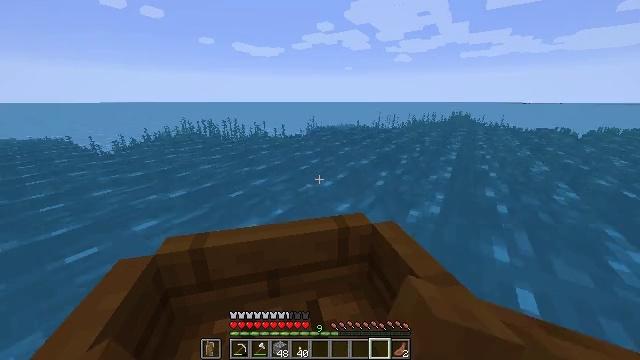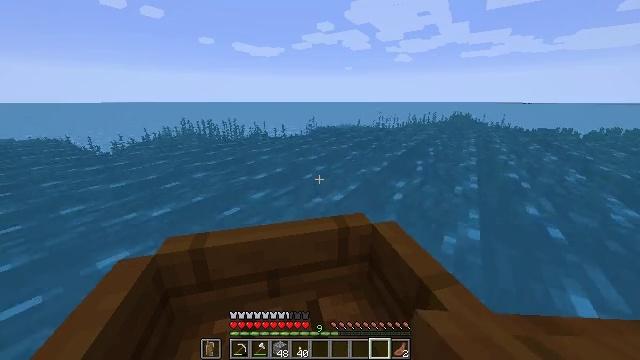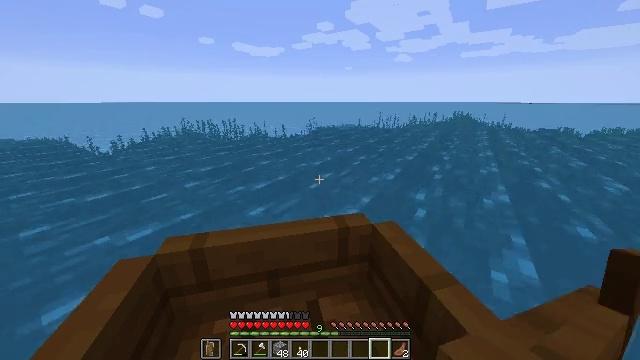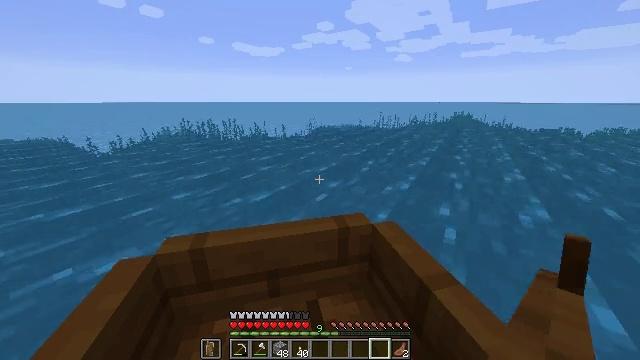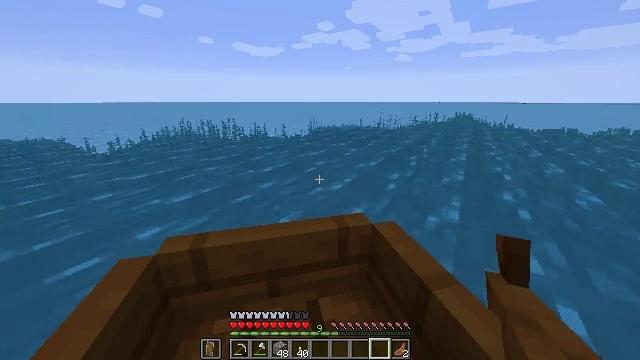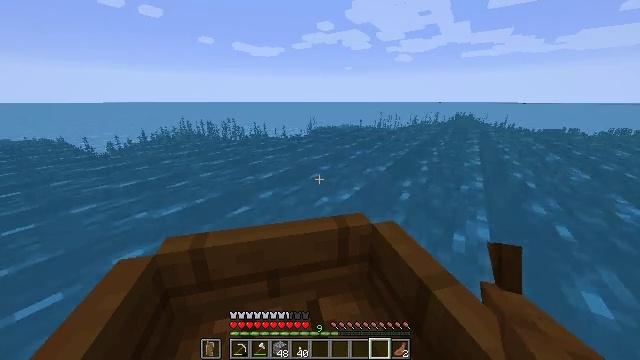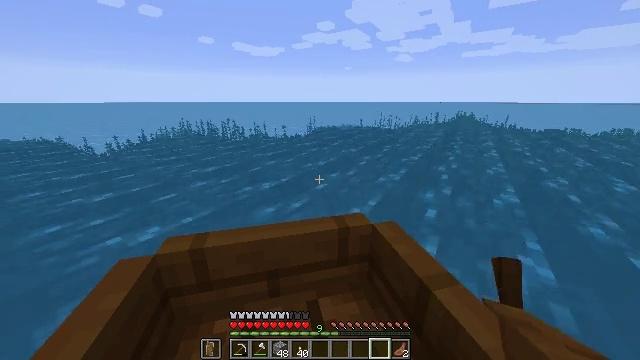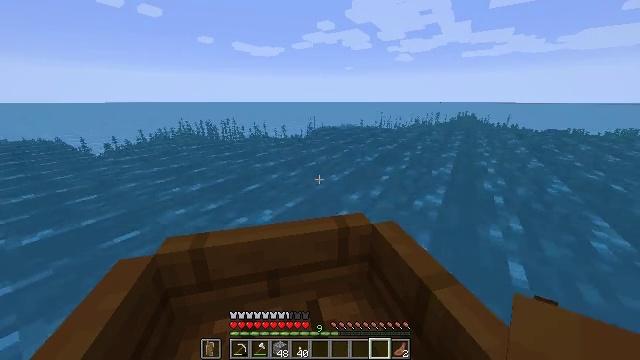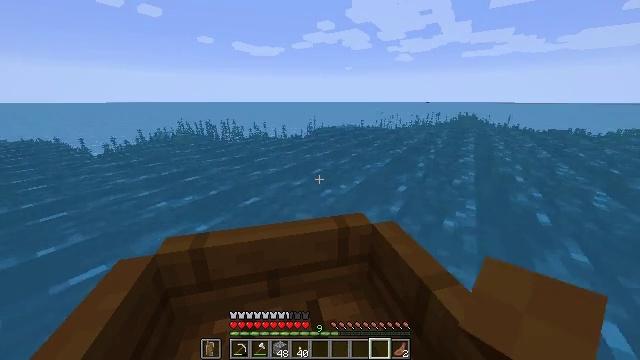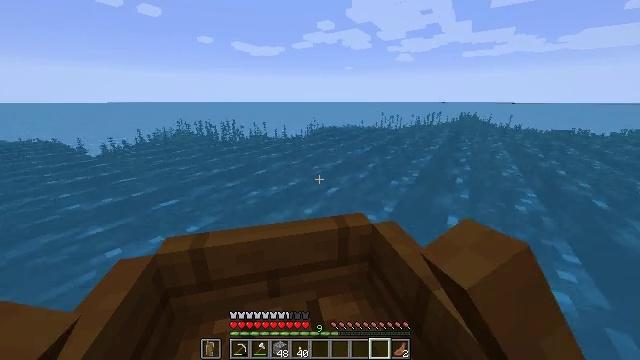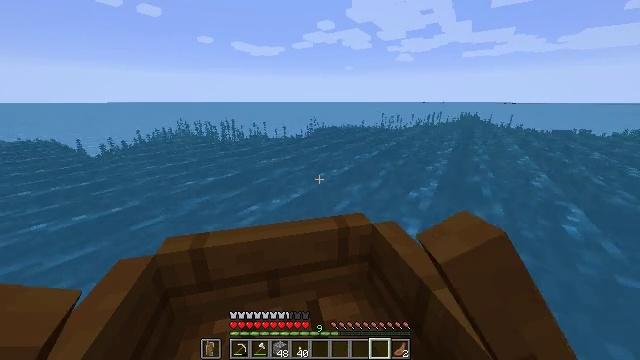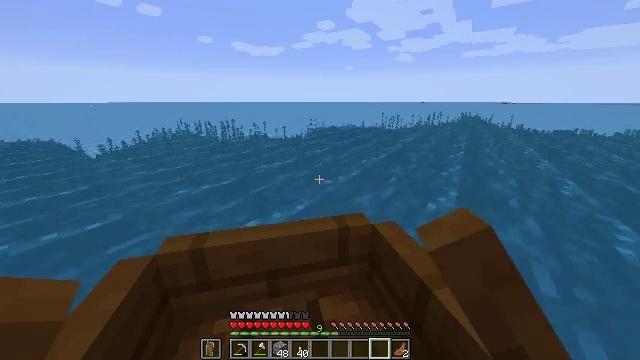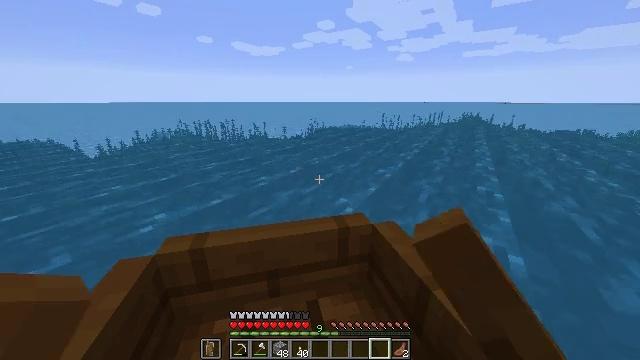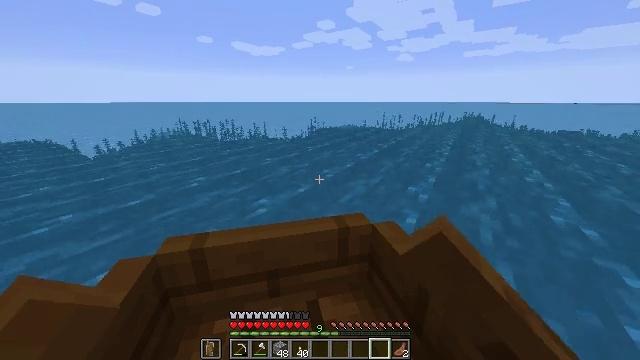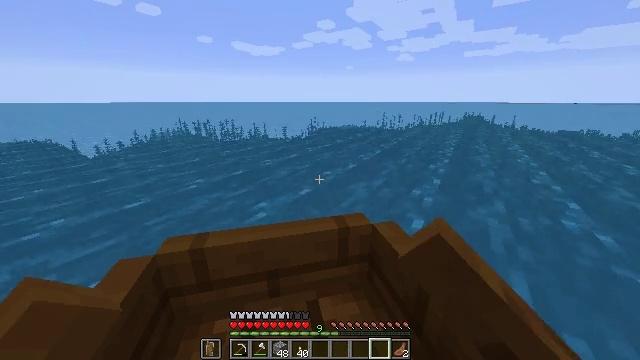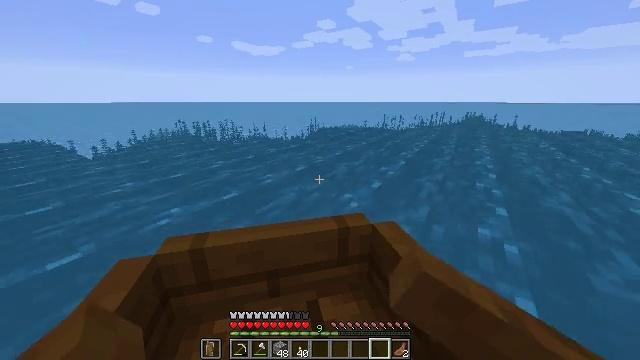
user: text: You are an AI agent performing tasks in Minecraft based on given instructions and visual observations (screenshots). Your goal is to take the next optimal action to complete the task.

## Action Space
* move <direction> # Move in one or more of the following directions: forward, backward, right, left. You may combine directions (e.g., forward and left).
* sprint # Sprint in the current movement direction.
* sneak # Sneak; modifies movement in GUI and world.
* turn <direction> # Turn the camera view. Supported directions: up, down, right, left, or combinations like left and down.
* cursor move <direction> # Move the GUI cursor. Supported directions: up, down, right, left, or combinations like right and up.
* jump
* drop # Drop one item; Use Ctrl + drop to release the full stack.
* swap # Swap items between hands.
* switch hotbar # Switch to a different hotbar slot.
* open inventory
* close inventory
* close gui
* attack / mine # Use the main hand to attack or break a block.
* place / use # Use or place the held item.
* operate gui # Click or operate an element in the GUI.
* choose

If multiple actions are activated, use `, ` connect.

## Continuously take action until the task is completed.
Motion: motion action
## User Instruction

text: Break the kelp plant in the ocean.
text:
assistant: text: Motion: move forward, sprint
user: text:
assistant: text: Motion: move forward, sprint
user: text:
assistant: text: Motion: move forward, sprint
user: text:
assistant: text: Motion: move forward, sprint
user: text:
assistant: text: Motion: move forward, sprint
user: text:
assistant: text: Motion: move forward, sprint
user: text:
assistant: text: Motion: move forward, sprint
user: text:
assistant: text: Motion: move forward, sprint
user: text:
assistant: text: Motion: move forward, sprint
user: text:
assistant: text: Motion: move forward, sprint
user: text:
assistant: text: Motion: move forward, sprint
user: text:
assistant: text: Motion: move forward, sprint
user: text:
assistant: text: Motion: move forward, sprint
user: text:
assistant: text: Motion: move forward, sprint
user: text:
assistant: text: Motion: move forward, sprint
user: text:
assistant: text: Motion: move forward, sprint
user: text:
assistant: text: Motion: move forward, sprint
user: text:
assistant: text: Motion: move forward, sprint
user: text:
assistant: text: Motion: move forward, sprint
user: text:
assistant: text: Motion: move forward, sprint
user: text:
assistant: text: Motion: move forward, sprint
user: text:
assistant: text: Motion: move forward, sprint
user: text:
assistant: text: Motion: move forward, sprint, turn left and down
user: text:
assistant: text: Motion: move forward, sprint, turn left
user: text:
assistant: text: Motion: move forward, sprint
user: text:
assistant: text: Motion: move forward, sprint
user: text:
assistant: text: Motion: move forward, sprint
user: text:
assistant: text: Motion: move forward and move right, sprint
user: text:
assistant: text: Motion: move forward and move right, sprint, turn left
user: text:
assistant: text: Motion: move forward, sprint, turn left and up